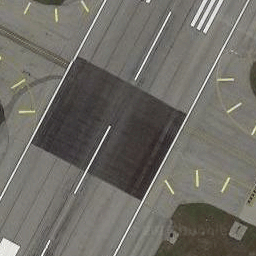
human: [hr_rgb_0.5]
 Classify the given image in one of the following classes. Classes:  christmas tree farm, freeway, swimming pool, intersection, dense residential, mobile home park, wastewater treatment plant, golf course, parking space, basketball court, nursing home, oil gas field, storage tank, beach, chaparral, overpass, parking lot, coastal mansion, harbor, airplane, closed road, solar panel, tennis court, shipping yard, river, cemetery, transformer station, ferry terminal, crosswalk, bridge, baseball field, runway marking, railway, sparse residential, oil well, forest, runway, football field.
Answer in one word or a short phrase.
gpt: runway